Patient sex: F
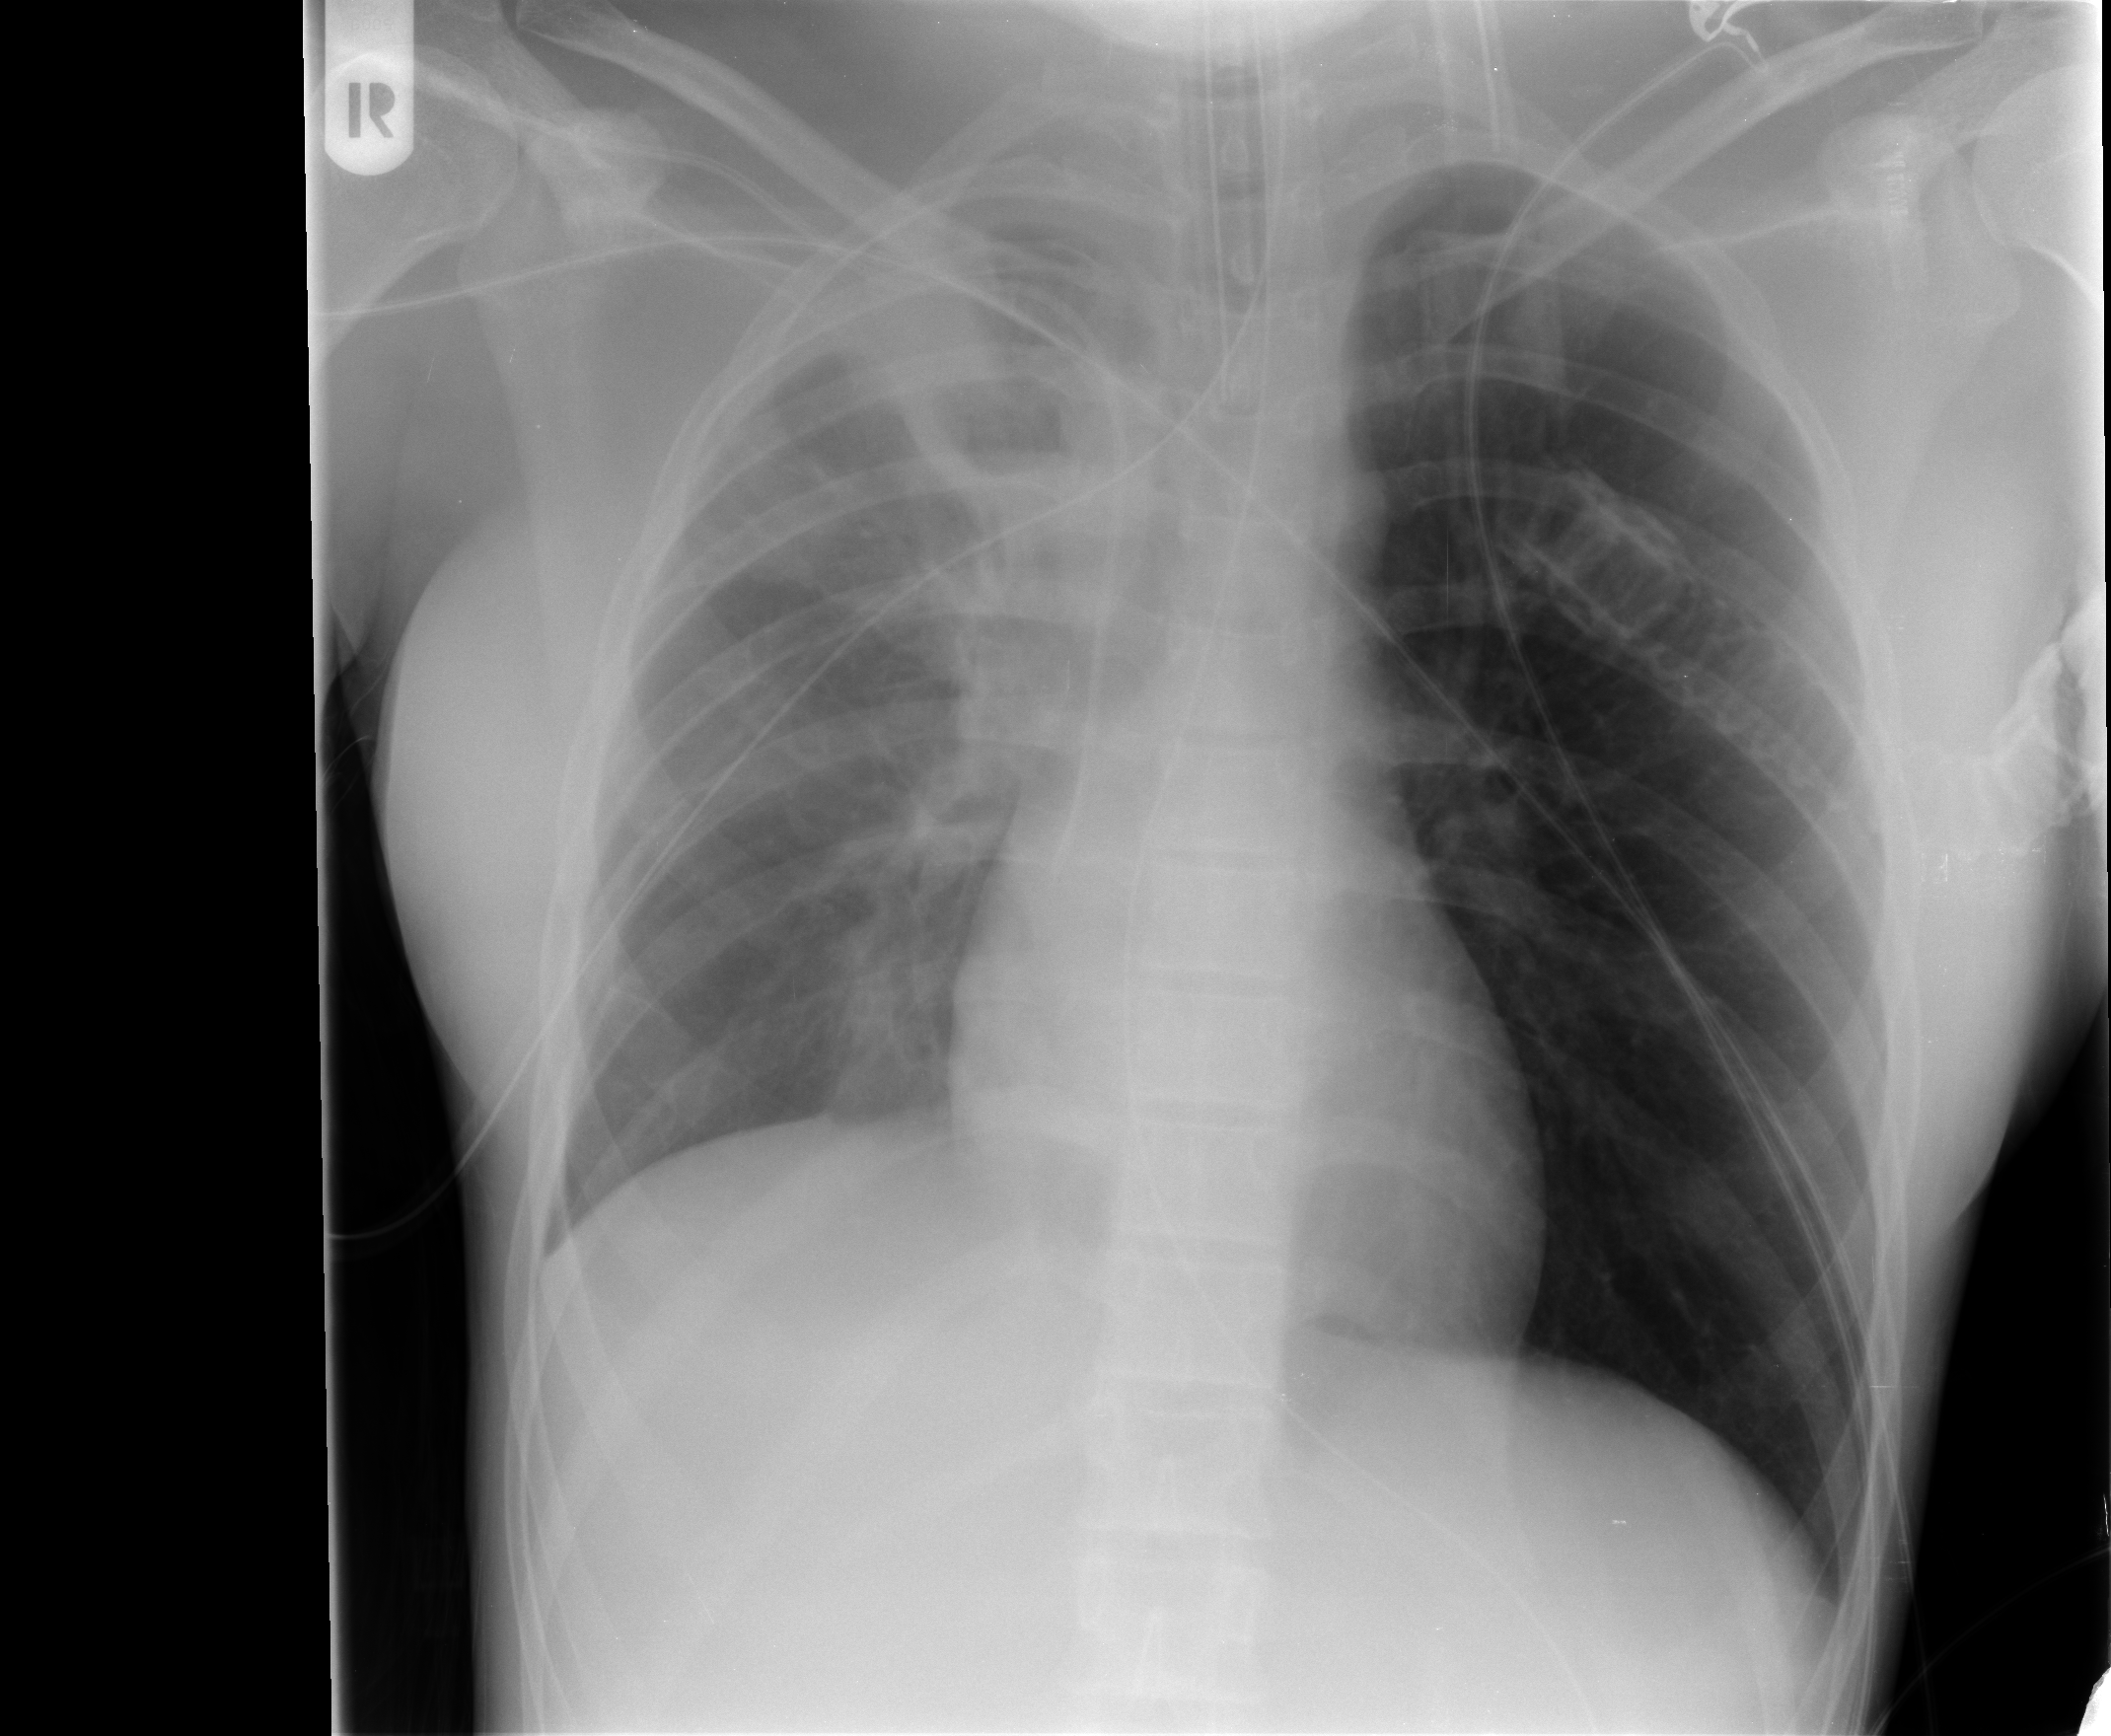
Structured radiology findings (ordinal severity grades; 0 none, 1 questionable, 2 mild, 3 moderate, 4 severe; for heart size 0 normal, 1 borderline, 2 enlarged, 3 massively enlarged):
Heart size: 0
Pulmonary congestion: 0
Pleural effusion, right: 2
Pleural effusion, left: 0
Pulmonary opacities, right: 2
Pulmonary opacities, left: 0
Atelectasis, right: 3
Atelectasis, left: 0